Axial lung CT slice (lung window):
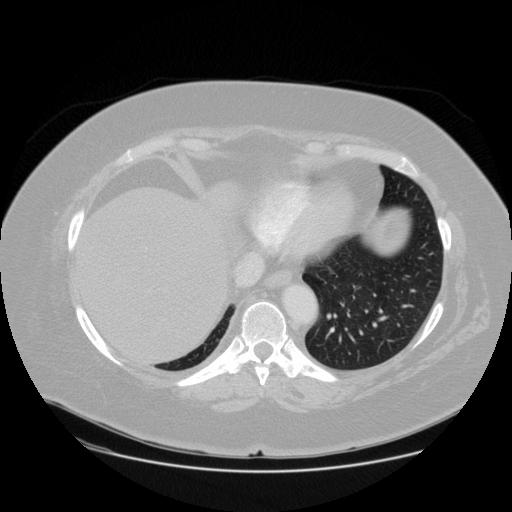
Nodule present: no